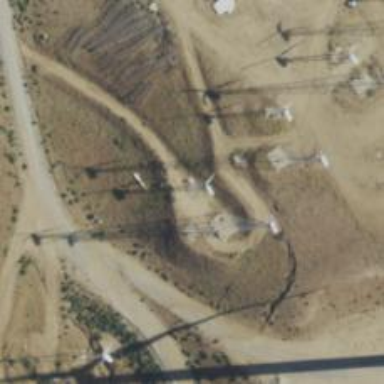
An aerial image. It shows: Wind power generator with wind turbines.